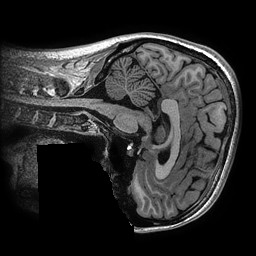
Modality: T1w
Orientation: sagittal
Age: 21
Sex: female
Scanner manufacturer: ge
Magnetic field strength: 3 T
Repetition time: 0.00668 s
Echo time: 0.00294 s